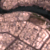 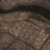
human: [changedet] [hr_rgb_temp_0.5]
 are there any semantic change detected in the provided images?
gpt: No change occurred.